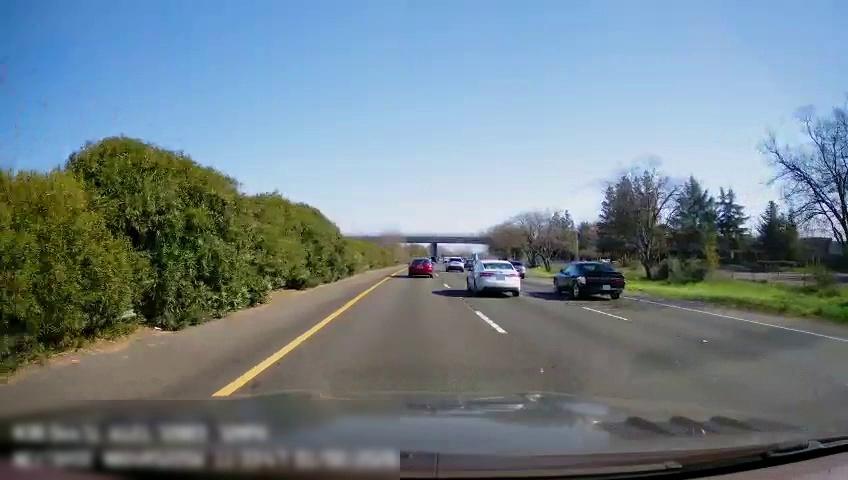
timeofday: Day
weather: Sunny
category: Drivable Space
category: Vehicles | Car
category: Vehicles | Car
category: Vehicles | Car
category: Vehicles | Car
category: Vehicles | Car
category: Lanes | Current Lane
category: Lanes | Current Lane
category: Lanes | Alternate Lane
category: Lanes | Alternate Lane